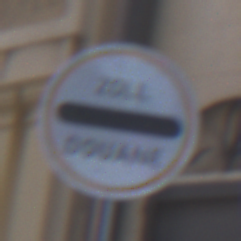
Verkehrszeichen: Zollstelle
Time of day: MorningAfternoon
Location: Outdoor (Urban)
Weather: PartlyCloudy
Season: NotSpecified
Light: Natural